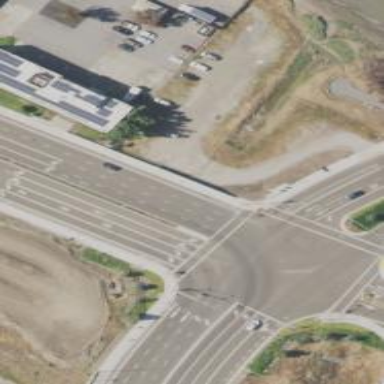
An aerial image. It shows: Footway with asphalt surface and marked with lines for crossing.